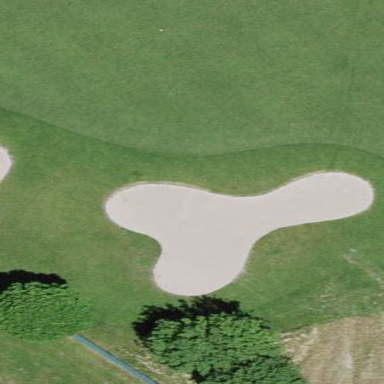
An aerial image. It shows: Sand bunker on golf course.